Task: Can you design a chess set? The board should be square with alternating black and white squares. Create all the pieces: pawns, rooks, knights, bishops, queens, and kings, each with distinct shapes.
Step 5283:
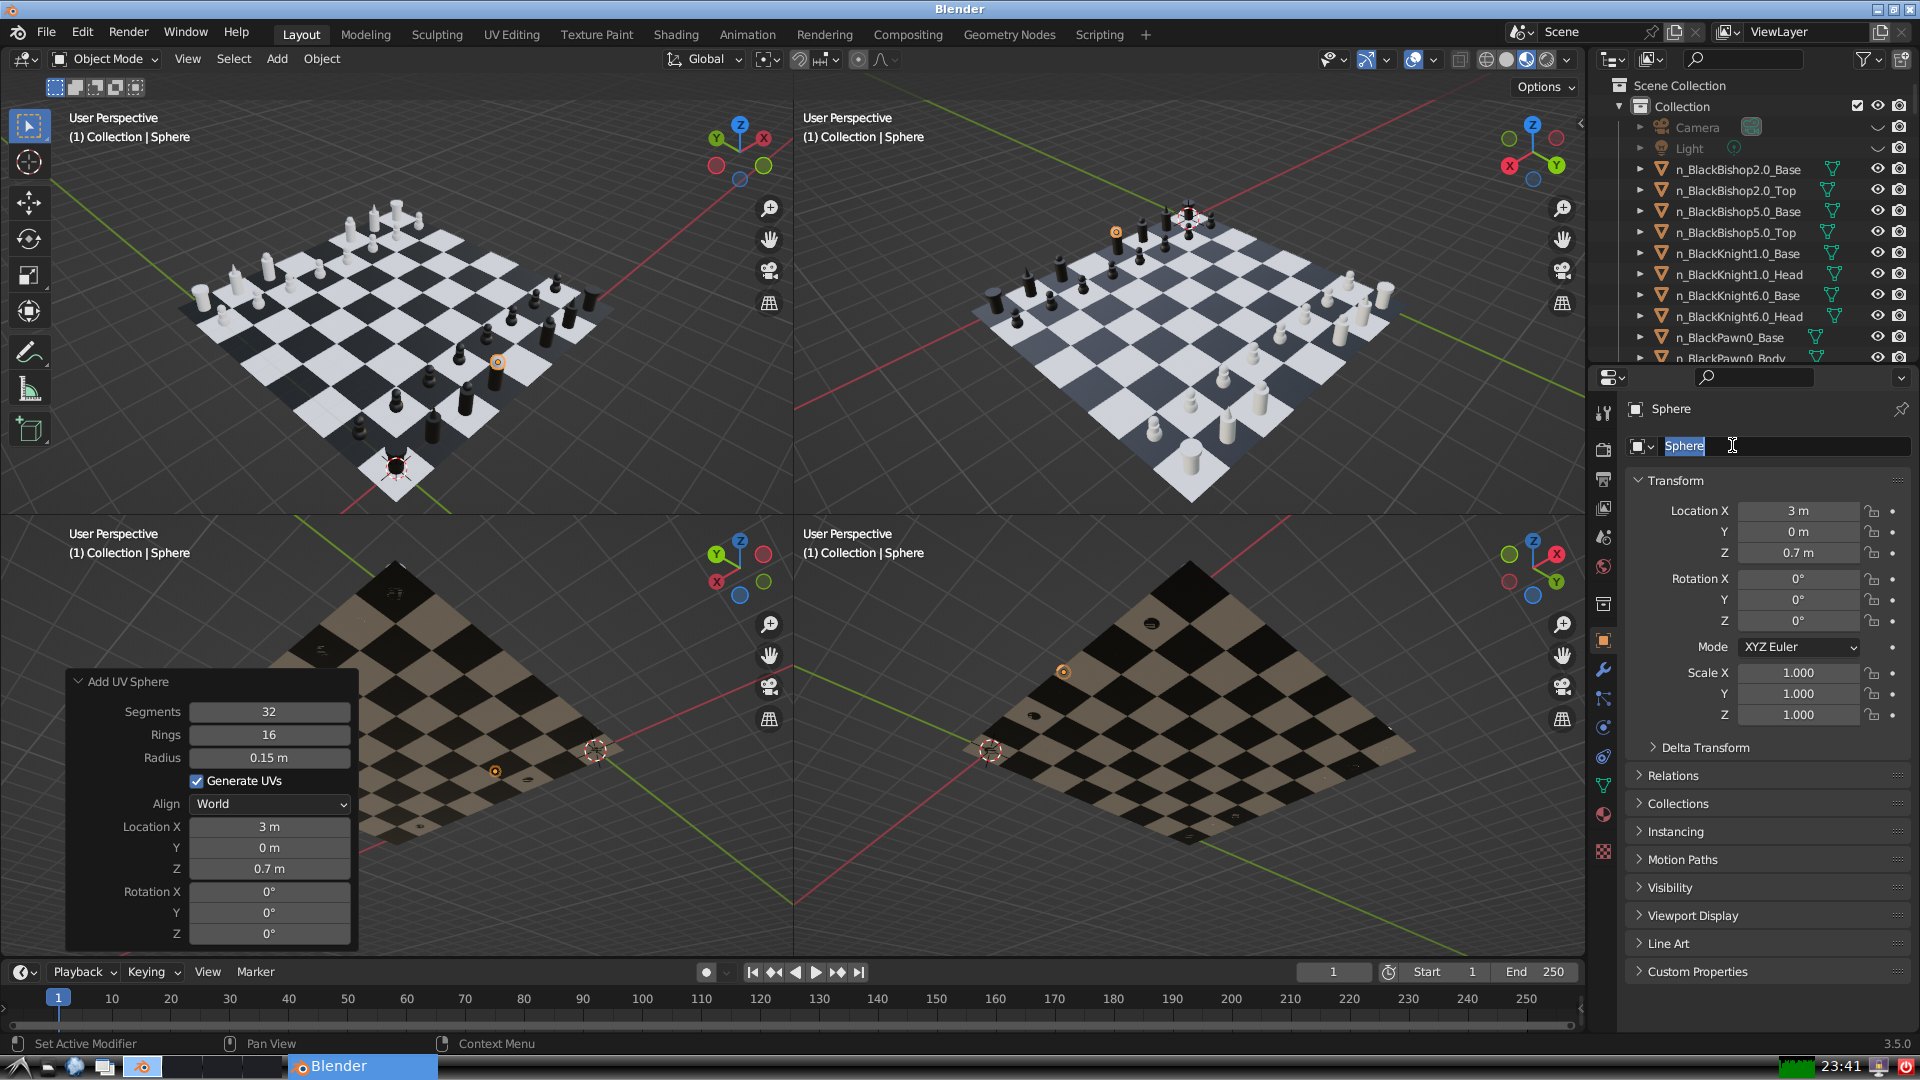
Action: input_text: n_BlackQueen_Top